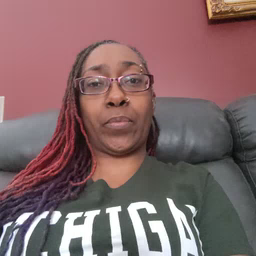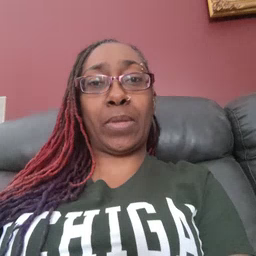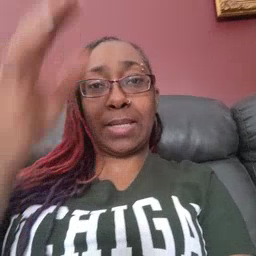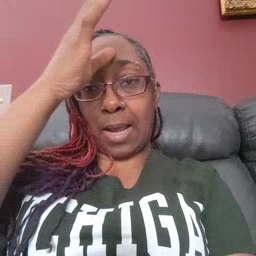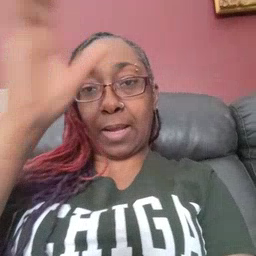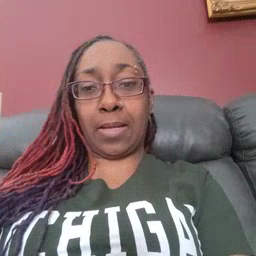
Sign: dad